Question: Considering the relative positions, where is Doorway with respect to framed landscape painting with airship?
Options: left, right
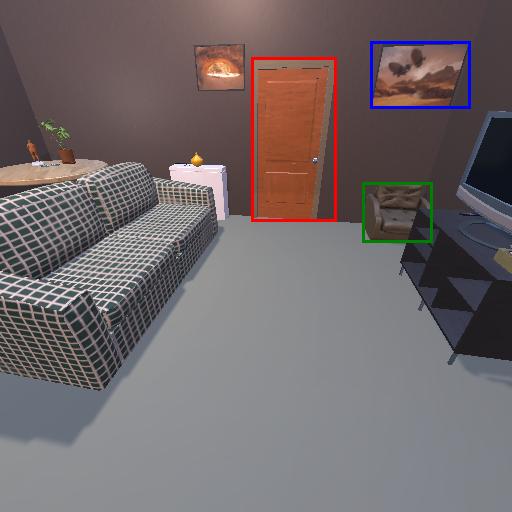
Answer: left